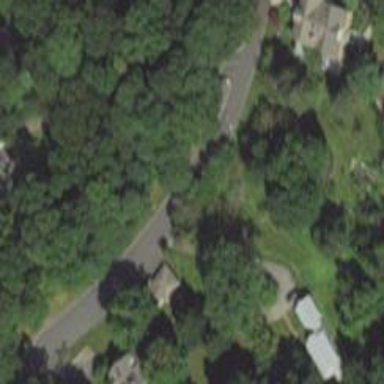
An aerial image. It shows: Driveway.